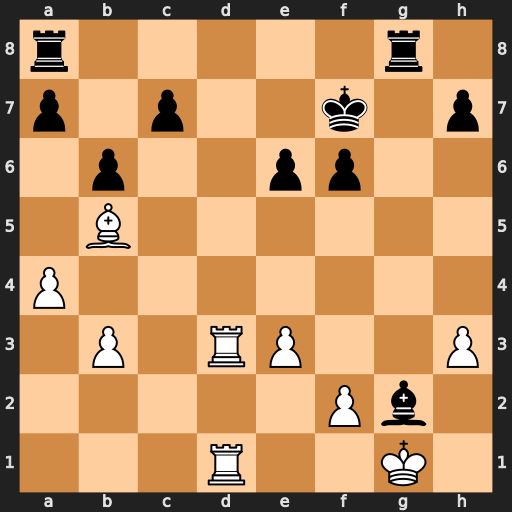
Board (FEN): r5r1/p1p2k1p/1p2pp2/1B6/P7/1P1RP2P/5Pb1/3R2K1
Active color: w
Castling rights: -
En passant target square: -
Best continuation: Rd7+ Kf8 Rd8+ Kg7 Rxg8+ Rxg8 Kxg2